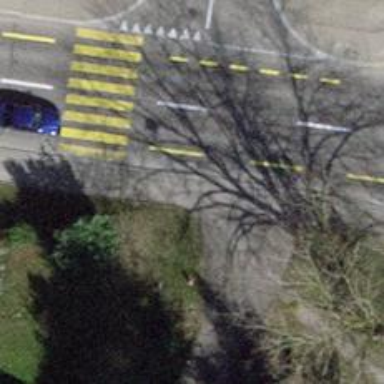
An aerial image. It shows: Sidewalk along the footway.